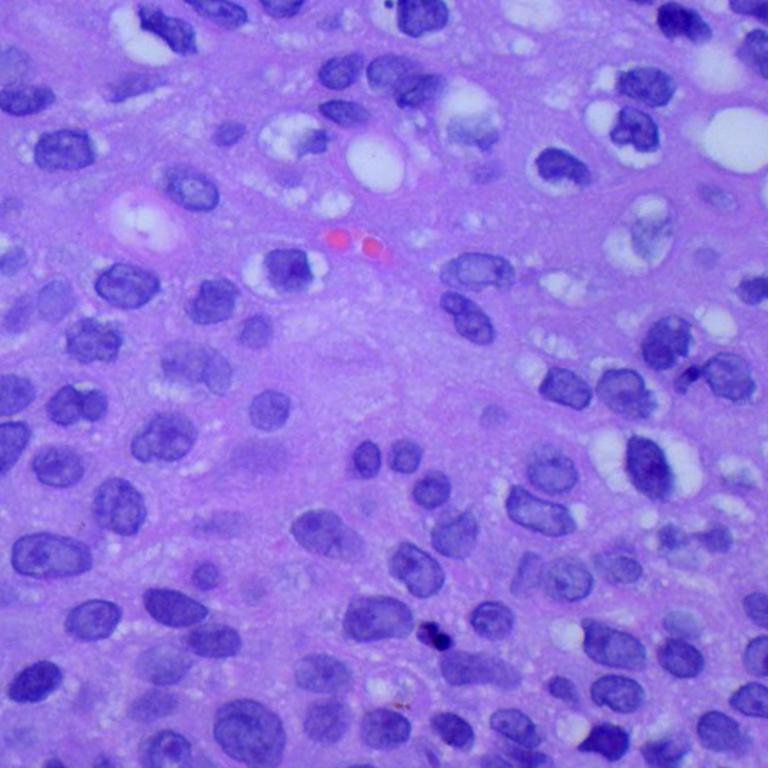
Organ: lung
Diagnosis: squamous carcinomas